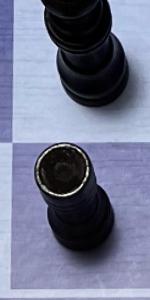
Label: Rook_Black